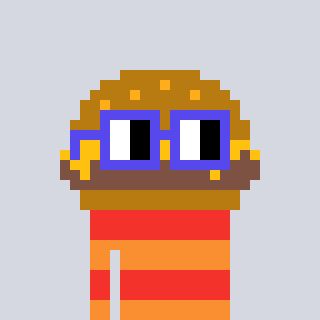
a pixel art character with square blue glasses, a burger-shaped head and a orange-colored body on a cool background